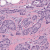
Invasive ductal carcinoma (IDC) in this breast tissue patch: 1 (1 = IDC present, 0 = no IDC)